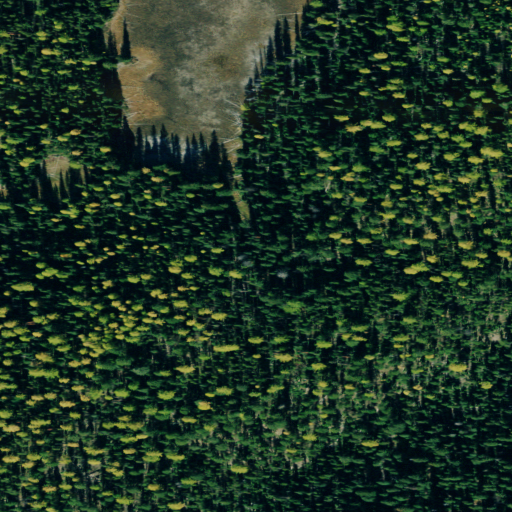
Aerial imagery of mountains in Montana named Salish Mountains containing evergreen forest and open water